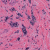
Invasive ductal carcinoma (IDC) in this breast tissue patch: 1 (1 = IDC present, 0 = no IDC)